Aerial crown-view tile of a tropical tree (Barro Colorado Island, Panama), acquired 20240611:
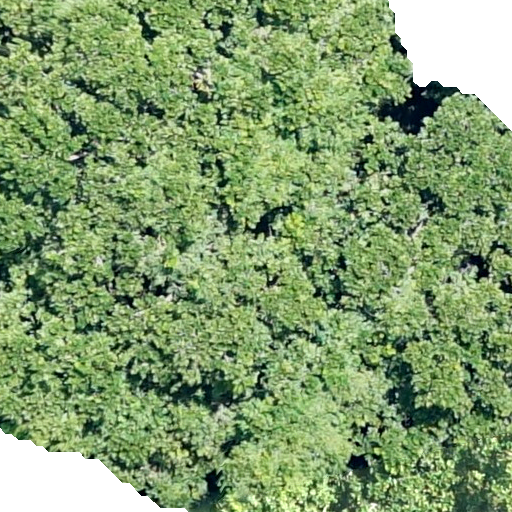
Species: Anacardium excelsum
GBIF accepted scientific name: Anacardium excelsum
Crown area: 523.988 m²